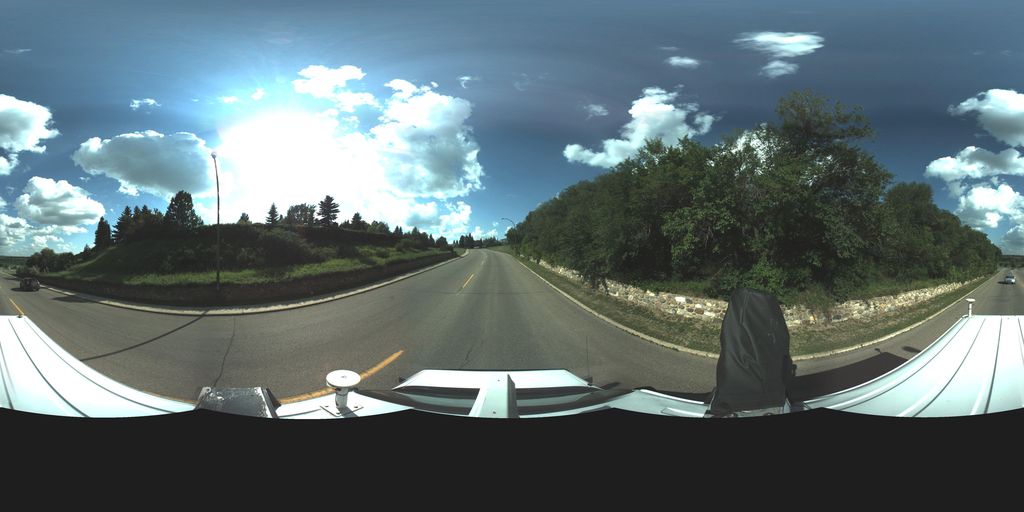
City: saskatoon